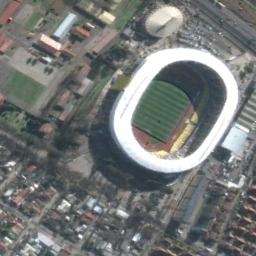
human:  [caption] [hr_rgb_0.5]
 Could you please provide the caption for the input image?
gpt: This stadium has seats on two sides only .

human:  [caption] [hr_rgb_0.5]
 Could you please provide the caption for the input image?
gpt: The stadium is next to some buildings and trees .

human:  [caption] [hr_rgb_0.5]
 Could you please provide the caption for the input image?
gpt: Oval stadium surrounded by residential area and lawn .

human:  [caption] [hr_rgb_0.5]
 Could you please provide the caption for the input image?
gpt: Many buildings are next to the stadium .

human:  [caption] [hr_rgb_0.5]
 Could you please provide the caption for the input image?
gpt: There are many buildings around the stadium with a white roof .